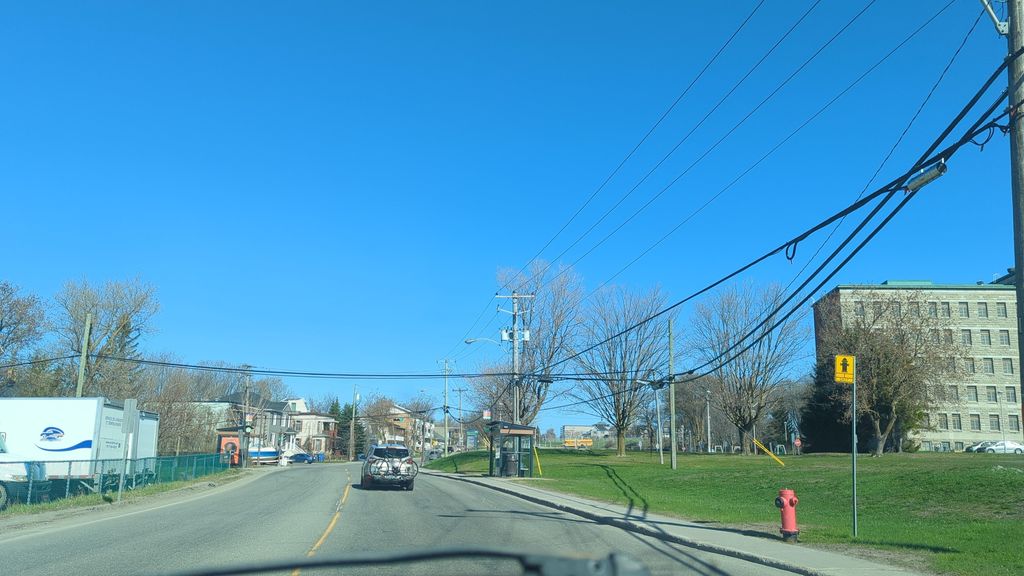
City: quebec_city